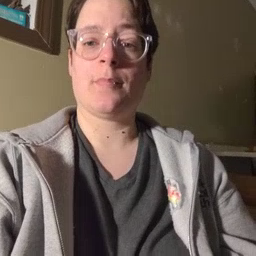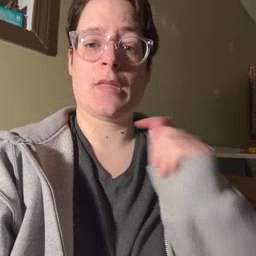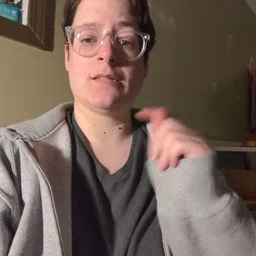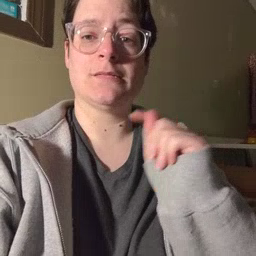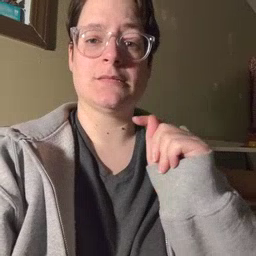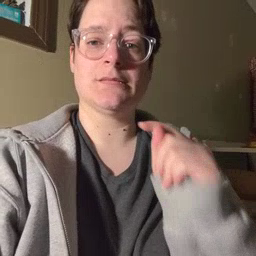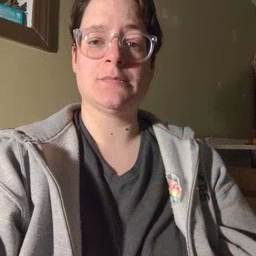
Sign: potty